Question: I got success to post photos to Twitter. But how do i post videos to Twitter using my C# application?. For posting pictures i used Tweetsharp. Can we use Tweetsharp's SendTweetWithMediaOptions to share video? if yes How?
This is sample i used to share picture to twitter
'''
Bitmap img = new Bitmap(Server.MapPath(@"~/Images/Special/" + Convert.ToInt32(offerId) + "/" + specialOffer.Picture));
MemoryStream ms = new MemoryStream();
img.Save(ms, System.Drawing.Imaging.ImageFormat.Jpeg);
ms.Seek(0, SeekOrigin.Begin);
Dictionary<string, Stream> images = new Dictionary<string, Stream> { { "mypicture", ms } };
var tweet = tweetservice.SendTweetWithMedia(new SendTweetWithMediaOptions { Status = urlTextToShare, Images = images });
'''
and what i need is something like below image

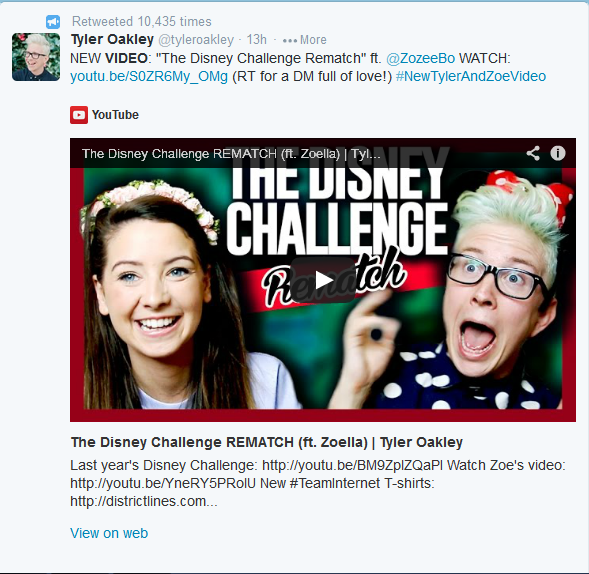
Answer: You cannot upload videos to Twitter. If you <URL>, it says:
> Supported image formats are PNG, JPG and GIF, including animated GIFs of up to 3MB
You choices are either to upload an animated GIF or include a URL to a video (such as YouTube / Vimeo)